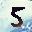
Label: 5